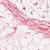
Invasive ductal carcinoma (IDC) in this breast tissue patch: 0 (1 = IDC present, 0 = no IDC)